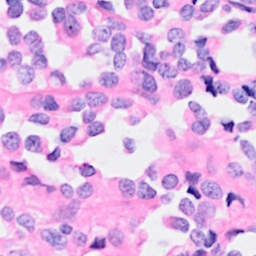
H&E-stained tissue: Breast